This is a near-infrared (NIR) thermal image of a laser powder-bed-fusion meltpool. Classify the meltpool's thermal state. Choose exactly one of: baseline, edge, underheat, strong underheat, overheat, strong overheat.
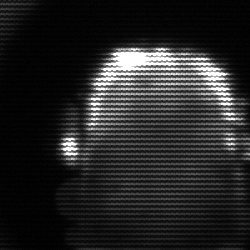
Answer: baseline